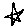
Label: star